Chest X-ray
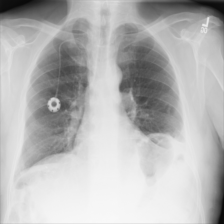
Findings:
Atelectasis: negative
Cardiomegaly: negative
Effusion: positive
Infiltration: negative
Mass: negative
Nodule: negative
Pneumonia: negative
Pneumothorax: negative
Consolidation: negative
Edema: negative
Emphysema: negative
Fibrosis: negative
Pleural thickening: negative
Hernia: negative